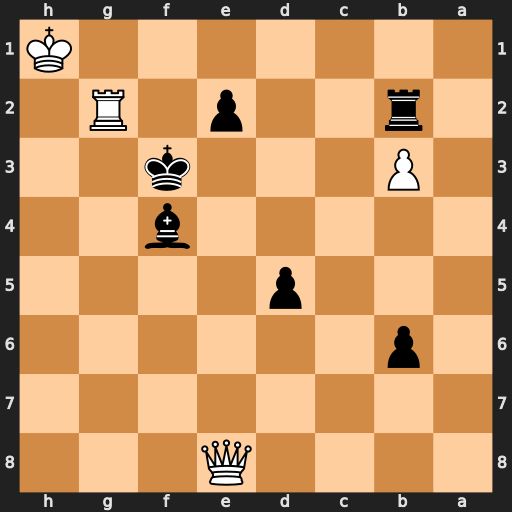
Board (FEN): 4Q3/8/1p6/3p4/5b2/1P3k2/1r2p1R1/7K
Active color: b
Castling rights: -
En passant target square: -
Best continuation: Rb1+ Rg1 Rxg1+ Kxg1 Be3+ Kh2 e1=Q